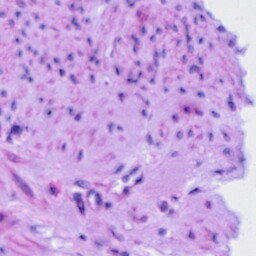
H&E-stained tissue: Cervix